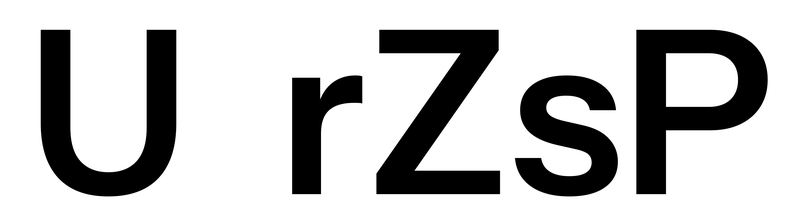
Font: InstrumentSans_SemiBold